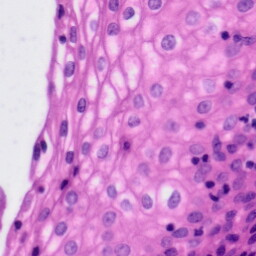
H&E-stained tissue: Tonsil